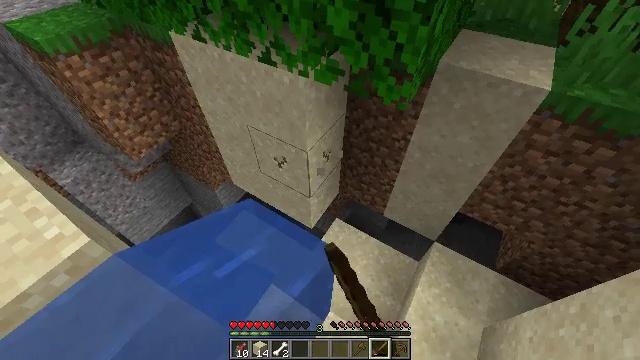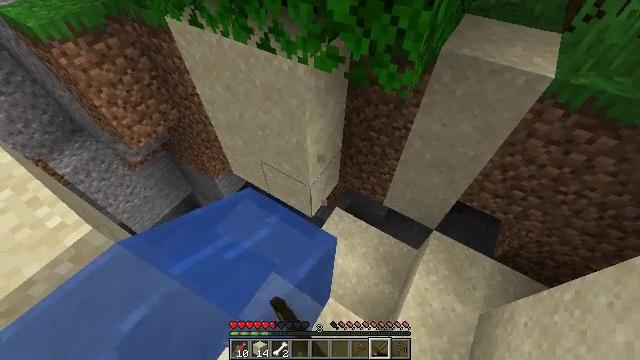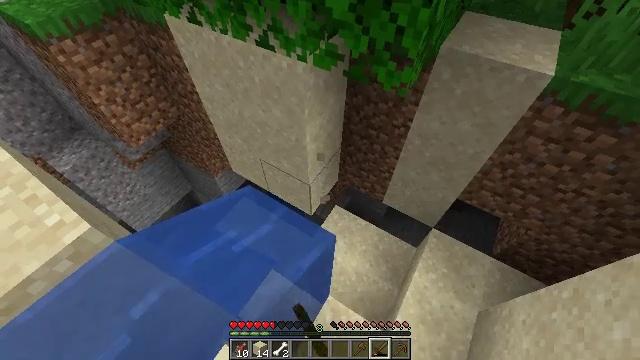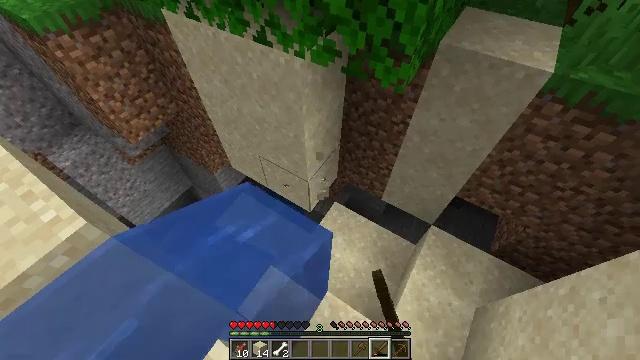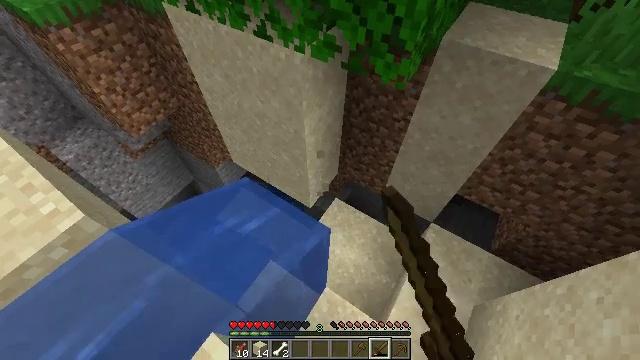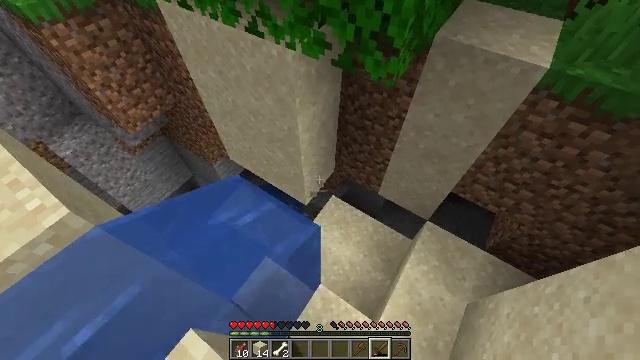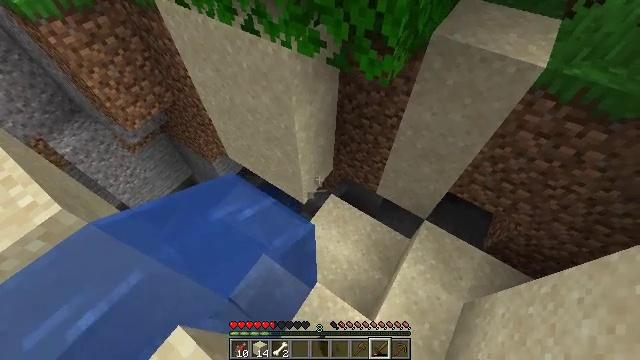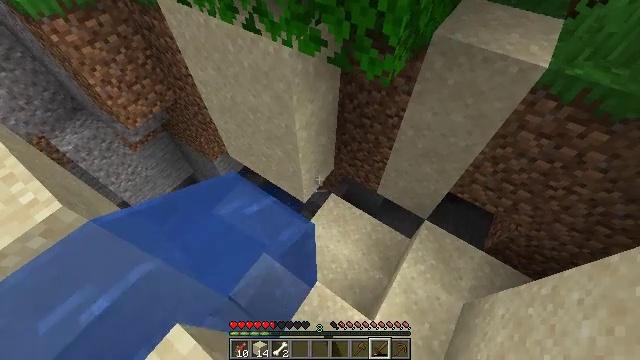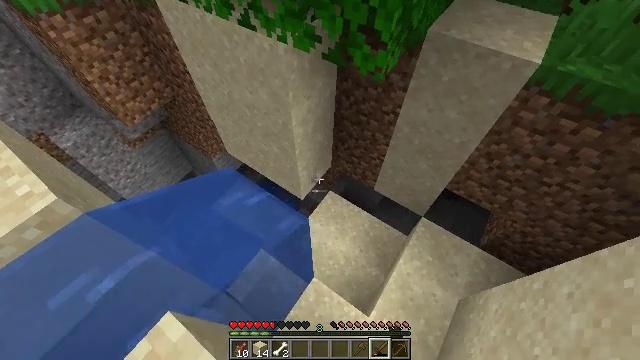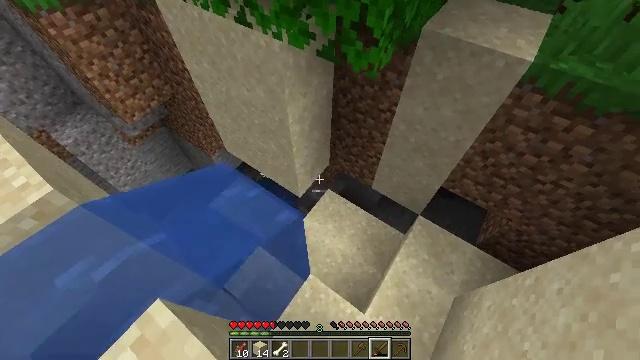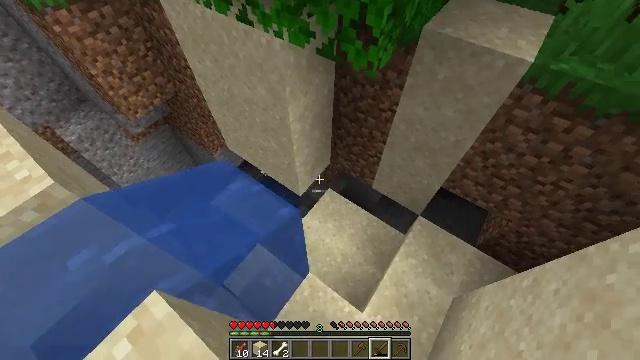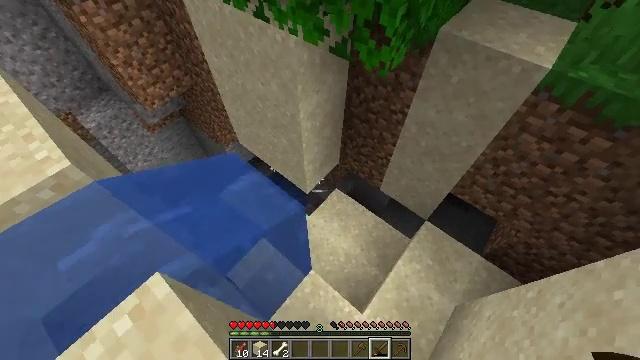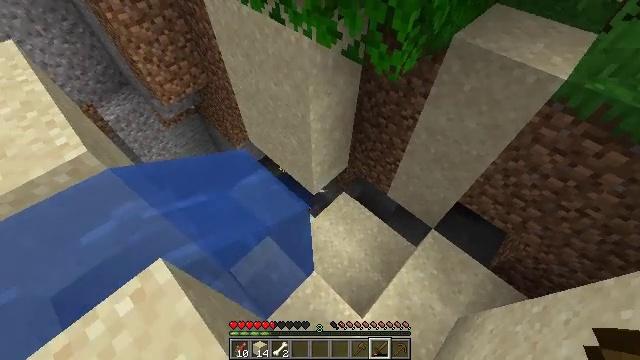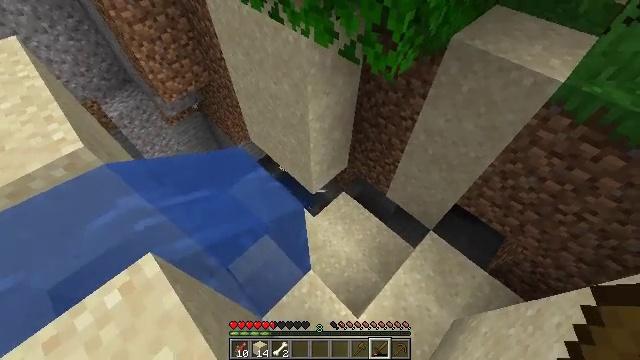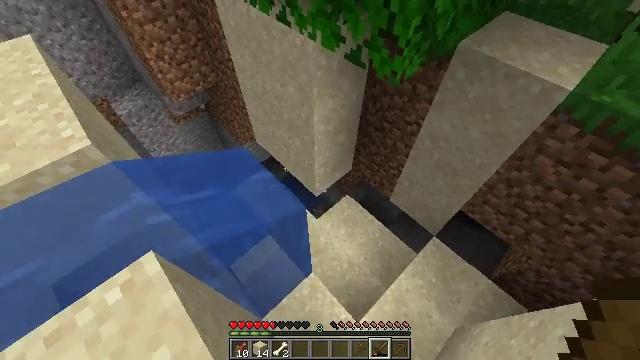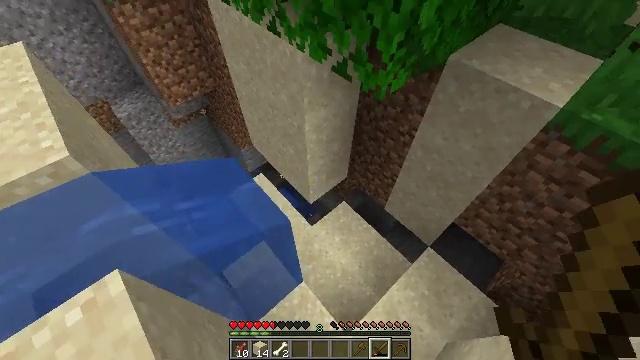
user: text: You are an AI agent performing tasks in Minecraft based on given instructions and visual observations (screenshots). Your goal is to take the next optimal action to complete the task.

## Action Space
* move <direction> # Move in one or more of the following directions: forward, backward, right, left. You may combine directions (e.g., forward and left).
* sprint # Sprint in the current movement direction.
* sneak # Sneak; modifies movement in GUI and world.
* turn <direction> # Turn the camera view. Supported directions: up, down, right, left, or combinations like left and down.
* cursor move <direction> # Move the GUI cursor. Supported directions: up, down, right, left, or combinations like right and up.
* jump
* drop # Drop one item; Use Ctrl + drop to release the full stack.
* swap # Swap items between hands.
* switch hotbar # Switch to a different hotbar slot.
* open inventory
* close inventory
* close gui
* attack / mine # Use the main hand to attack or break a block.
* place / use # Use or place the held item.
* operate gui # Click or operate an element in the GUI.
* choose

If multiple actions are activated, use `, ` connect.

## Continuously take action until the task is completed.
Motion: motion action
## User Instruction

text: Break the sand block.
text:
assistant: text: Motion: sneak, turn down, attack / mine
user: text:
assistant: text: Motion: move right, sneak, attack / mine
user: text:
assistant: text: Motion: move right, sneak, attack / mine
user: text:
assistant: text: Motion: move right, sneak
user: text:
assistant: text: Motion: move right, sneak
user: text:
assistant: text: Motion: move right, sneak
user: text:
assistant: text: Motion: move right, sneak
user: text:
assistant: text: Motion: move right, sneak
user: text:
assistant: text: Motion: move right, sneak
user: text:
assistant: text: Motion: move right, sneak
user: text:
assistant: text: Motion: move right, sneak, turn left
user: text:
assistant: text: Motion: move right, sneak, turn left
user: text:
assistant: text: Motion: move right, turn left
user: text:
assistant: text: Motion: move forward and move right, turn left
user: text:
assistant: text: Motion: move forward and move right, turn left
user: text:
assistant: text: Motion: move forward and move right, turn left
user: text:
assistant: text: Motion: move forward and move right
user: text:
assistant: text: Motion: move forward and move right, turn left
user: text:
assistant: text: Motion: move forward and move right, turn left and up
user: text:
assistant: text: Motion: move forward and move right, turn left and up
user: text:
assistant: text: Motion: move right, turn left
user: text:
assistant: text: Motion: no_op
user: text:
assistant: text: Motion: no_op
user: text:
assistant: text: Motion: turn left and up
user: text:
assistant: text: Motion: turn left and up
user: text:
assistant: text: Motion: turn left and up
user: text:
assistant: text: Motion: turn left and up
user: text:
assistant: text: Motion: turn left and up
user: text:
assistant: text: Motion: turn left and up
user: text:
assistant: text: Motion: turn left and up